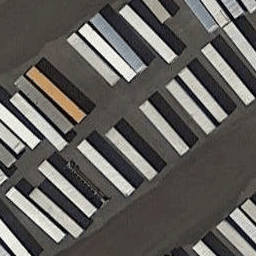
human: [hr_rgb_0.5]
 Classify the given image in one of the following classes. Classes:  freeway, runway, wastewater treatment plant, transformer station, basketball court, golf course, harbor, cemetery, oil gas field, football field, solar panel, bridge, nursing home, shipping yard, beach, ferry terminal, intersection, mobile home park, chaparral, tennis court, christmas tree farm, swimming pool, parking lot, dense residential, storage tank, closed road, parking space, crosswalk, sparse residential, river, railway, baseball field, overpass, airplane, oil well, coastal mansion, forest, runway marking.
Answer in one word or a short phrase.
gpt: shipping yard